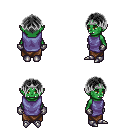
a pixel art fantasy rpg character, female body template, orc, green skin, chain tabard jacket, robe skirt, gray parted hairstyle, silver tiara, metal gloves, metal boots, four views (front, back, left, right), 2x2 character sprite sheet, small pixel art, hard edges, no anti-aliasing